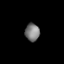
Tissue: lung
Cell type: Myeloid cells
Senescence score: 0.5662
Nuclear area (px): 253
Mean DAPI intensity: 120.893